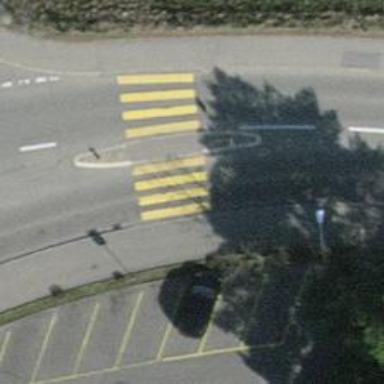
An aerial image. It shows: Uncontrolled crossing with central island on the road.